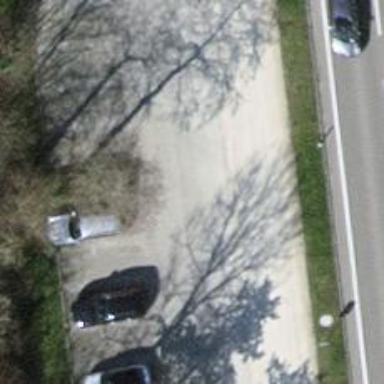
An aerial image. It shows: Parking aisle designated as service road.